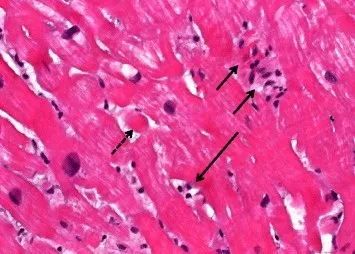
Histologic presentation of case 1. Endomyocardial biopsy shows interstitial fibrosis with some interstitial lymphocytes. Signs of hypertrophy are detectable.
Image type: pathology (h&e)